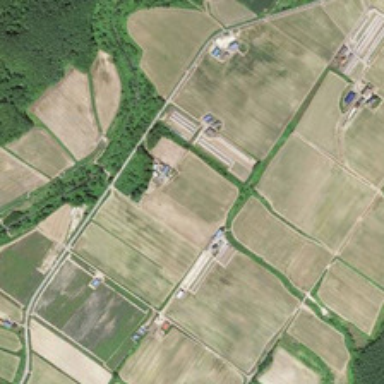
Some green plants are in a large piece of farmland .